Question: I'm new to scikit-learn but I'm trying to remove eye-blinks (noise peaks) inside a single EEG channel.
I've searched over the internet but only see more complicated readings with MNE, PyEEG or other Python modules. I just want something simple and dependent only on sklearn. Here is my code:
'''
#The channel containing some eye-blinks
X = f1ep1_data[:,[4]]
#run ICA on signal
ica = FastICA(n_components=2)
ica.fit(X)
#reconstruct signal with independent components
components = ica.fit_transform(X)
X_restored = ica.inverse_transform(components)
fig1 = plt.figure()
plt.subplot(3,1,1)
plt.title("Original signal")
plt.plot(f1ep1_timescale, X)
plt.subplot(3,1,2)
plt.title("Components")
plt.plot(f1ep1_timescale, components)
plt.subplot(3,1,3)
plt.title("Signal Reconstructed")
plt.plot(f1ep1_timescale, X_restored)
plt.draw()
'''

What I was expecting was a separation into two components, a cleaner EEG signal and eye-blinks. I can't figure it out what's the problem. Can somebody give a helping hand?
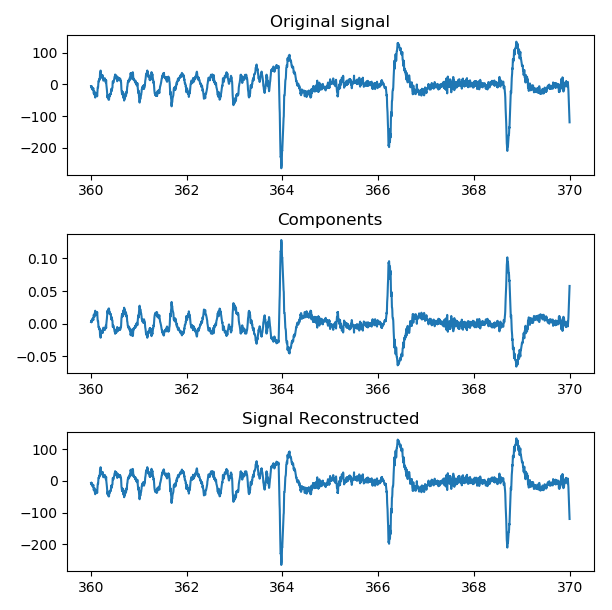
Answer: Did you notice your "components" are exactly the original signal scaled and upside down? That is because you cannot get more components than signals.
You need to perform the following steps:
1. feed all EEG channels into the ICA
2. manually remove the components that contain eye blinks or other artifacts
3. reconstruct using the inverse transform
Let's take a detailed look at step 2:
ICA does not know anything about eye blinks. It separates signals into components based on a statistical measure. If you are lucky, some of these components will look like eye blinks.
Ok so far, but the real problem is that the order of components is not defined. Run ICA and you may find that component 1 contains eye blinks. Run it again and they are in component 3. Again and they are in both components 2 and 5...
There is no way to know in advance which and how many components to remove. That is why you need to manually tell it to the algorithm each time it runs.
In code that would look something like this:
'''
# Use all channels - they will contain eye blinks to varying degrees
X = f1ep1_data[:, :]
# run ICA on signal
ica = FastICA(n_components=x.shape[1]) # we want *all* the components
ica.fit(X)
# decompose signal into components
components = ica.fit_transform(X)
# plot components and ask user which components to remove
# ...
remove_indices = [0, 1, 3] # pretend the user selected components 0, 1, and 3
# "remove" unwanted components by setting them to 0 - simplistic but gets the job done
components[:, remove_indices] = 0
#reconstruct signal
X_restored = ica.inverse_transform(components)
'''
Chances are, you are not happy with the manual step. Tough luck :) In 2013 there was no robust automatic algorithm that would mark eye-blink components. I don't think that has changed, but if there is something you will find it one of the domain specific packages like MNE or PyEEG.
---
If you happen to have EOG recordings there is hope, though! There exists <URL>, but you need to have EOG signals recorded along with the EEG.
---
I created a working example with simulated "EEG" data.
The data consists of three channels: frontal, central, and parietal. A 10 Hz alpha activity is strongest in the back, and a few blink-like spikes are strongest in the front.
Hopefully, this example better illustrates how to remove components from multi-channel data.
'''
import numpy as np
import scipy.signal as sps
from sklearn.decomposition import FastICA
import matplotlib.pyplot as plt
np.random.seed(42)
n = 1000
fs = 100
noise = 3
# simulate EEG data with eye blinks
t = np.arange(n)
alpha = np.abs(np.sin(10 * t / fs)) - 0.5
alpha[n//2:] = 0
blink = np.zeros(n)
blink[n//2::200] += -1
blink = sps.lfilter(*sps.butter(2, [1*2/fs, 10*2/fs], 'bandpass'), blink)
frontal = blink * 200 + alpha * 10 + np.random.randn(n) * noise
central = blink * 100 + alpha * 15 + np.random.randn(n) * noise
parietal = blink * 10 + alpha * 25 + np.random.randn(n) * noise
eeg = np.stack([frontal, central, parietal]).T # shape = (100, 3)
# plot original data
plt.subplot(3, 1, 1)
plt.plot(frontal + 50)
plt.plot(central + 100)
plt.plot(parietal + 150)
plt.yticks([50, 100, 150], ['Fz', 'Cz', 'Pz'])
plt.ylabel('original data')
# decompose EEG and plot components
ica = FastICA(n_components=3)
ica.fit(eeg)
components = ica.transform(eeg)
plt.subplot(3, 1, 2)
plt.plot([[np.nan, np.nan, np.nan]]) # advance the color cycler to give the components a different color :)
plt.plot(components + [0.5, 1.0, 1.5])
plt.yticks([0.5, 1.0, 1.5], ['0', '1', '2'])
plt.ylabel('components')
# looks like component #2 (brown) contains the eye blinks
# let's remove them (hard coded)!
components[:, 2] = 0
# reconstruct EEG without blinks
restored = ica.inverse_transform(components)
plt.subplot(3, 1, 3)
plt.plot(restored + [50, 100, 150])
plt.yticks([50, 100, 150], ['Fz', 'Cz', 'Pz'])
plt.ylabel('cleaned data')
'''
<URL>